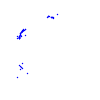
Particle: proton